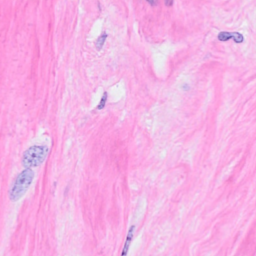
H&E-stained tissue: Breast